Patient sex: M
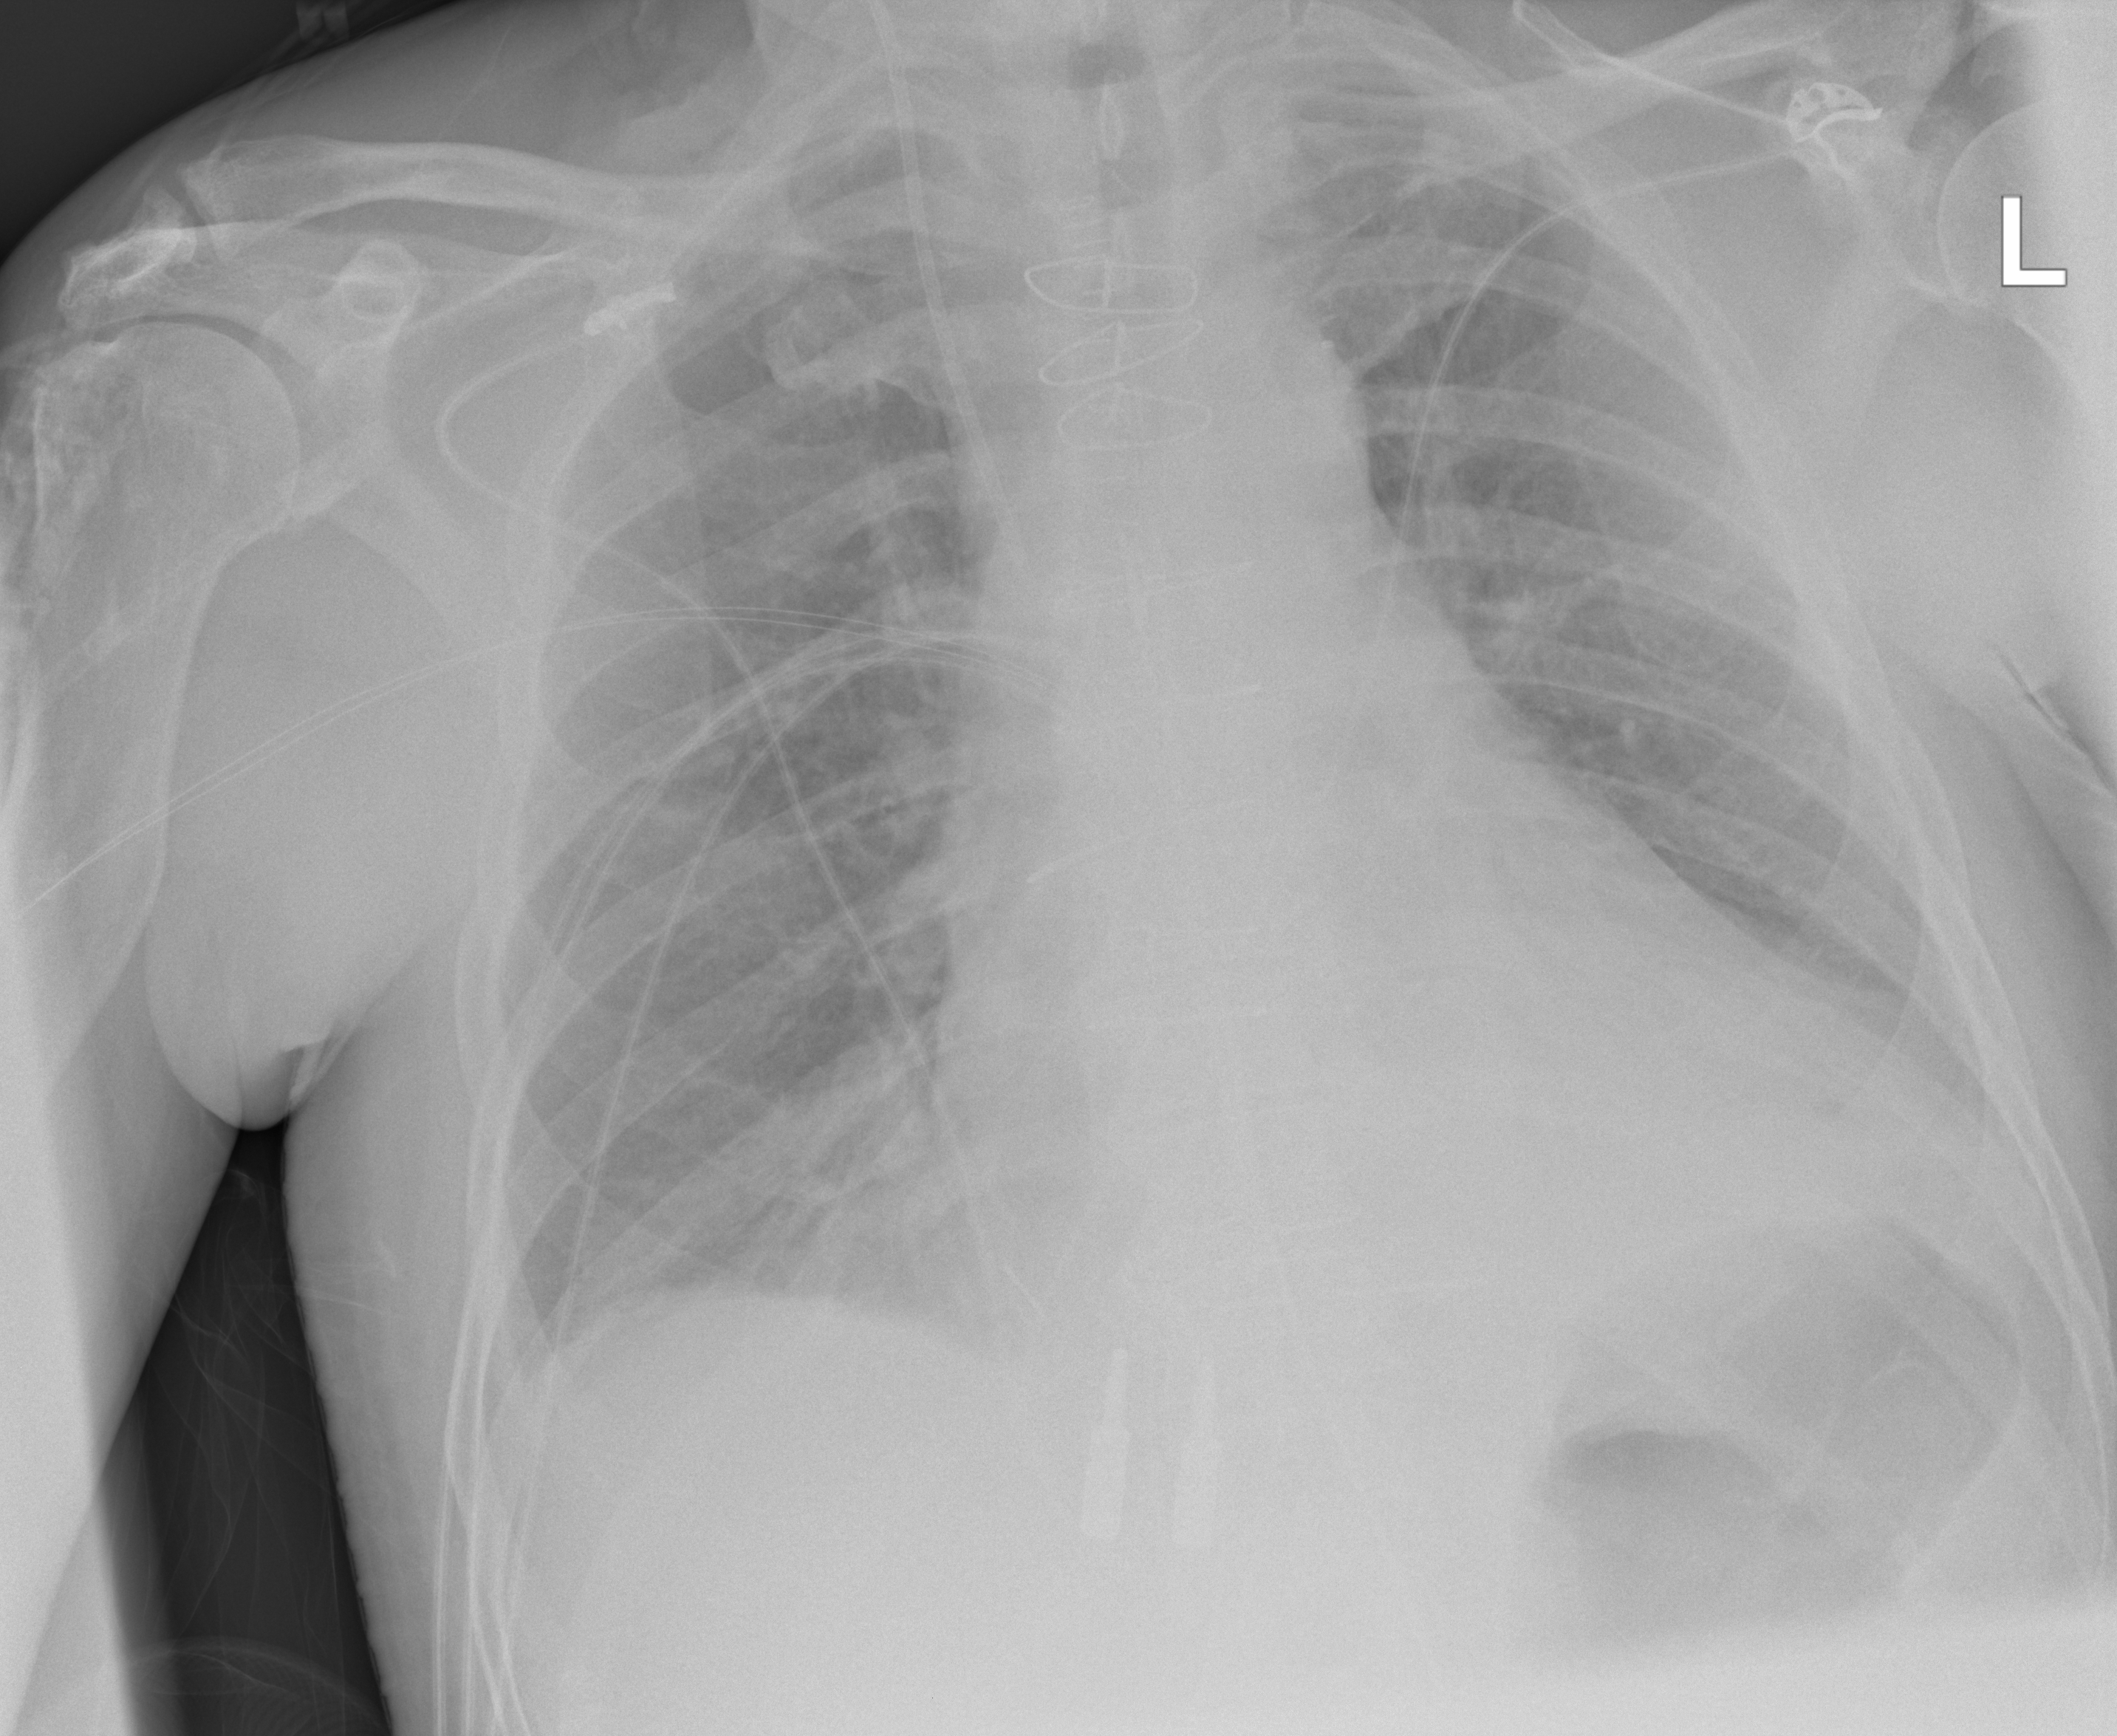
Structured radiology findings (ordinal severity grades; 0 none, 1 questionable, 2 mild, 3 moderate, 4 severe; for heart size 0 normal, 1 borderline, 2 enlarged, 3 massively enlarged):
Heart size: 2
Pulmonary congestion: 0
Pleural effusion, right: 0
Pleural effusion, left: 1
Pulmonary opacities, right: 1
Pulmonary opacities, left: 0
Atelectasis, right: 2
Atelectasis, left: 0